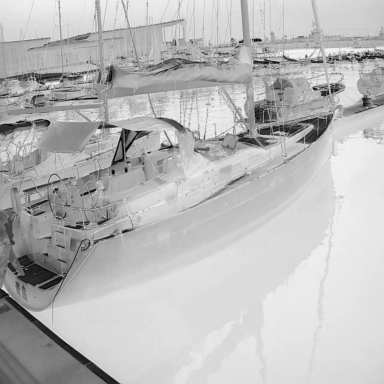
There are five sailboats in the infrared image.